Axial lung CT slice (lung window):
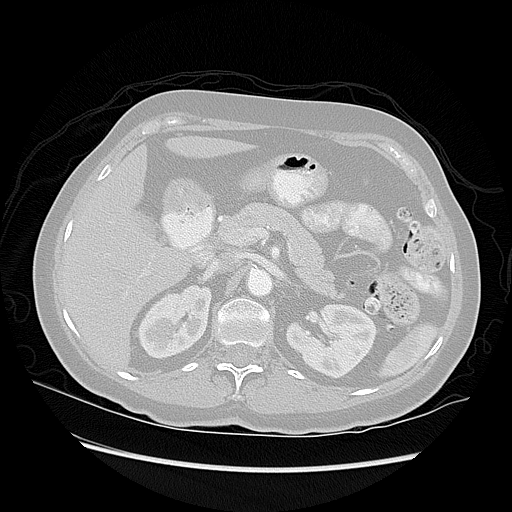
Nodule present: no